Question: I have a problem, my images does not show up on heroku ..
There are no error messages in the push and I installed the gem 'rails_12factor' in my gemfile ..
So I do not really know what to do
The adress is <URL>
Could you have a look guys and help me please ?
Thx so much

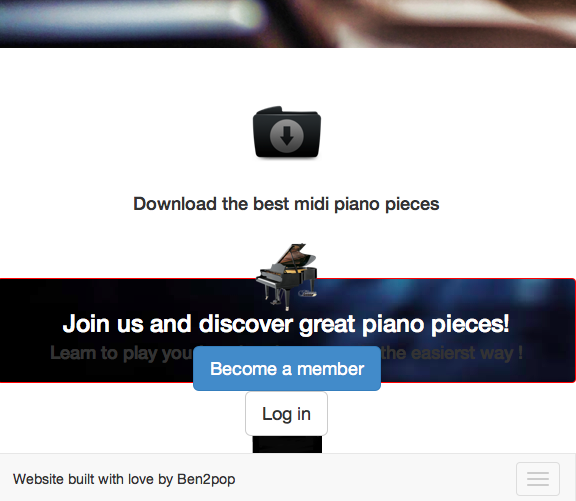
Answer: I can see some images, but for posterity & to give you an idea as to what the problem may be, I thought I'd better write this answer to help you run images on Heroku
---
CSS-based images change when you pre-compile them & deploy to Heroku. Rails uses <URL>
SCSS allows you to dynamically insert values into the asset pipeline, thus allowing you to serve images dynamically. Here's how it works:
'''
#app/assets/application.css
background-image: url('background.png'); /* --> Renders static asset every time */
#app/assets/application.css.scss
background-image: image_path('background.png'); /* --> dynamically renders the fingerprinted path */
'''
---
I appreciate it's not a direct fix for you, but I hope it shows a way to fix the problem